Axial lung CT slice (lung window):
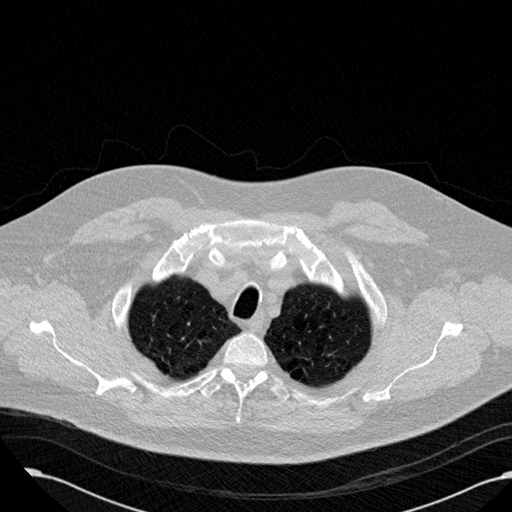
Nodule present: no